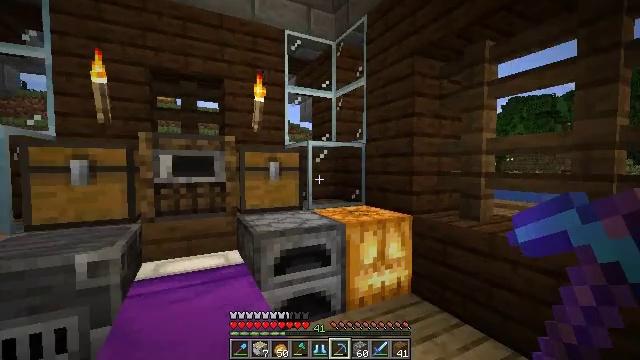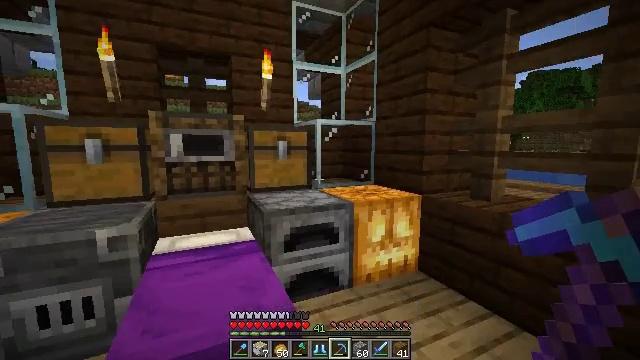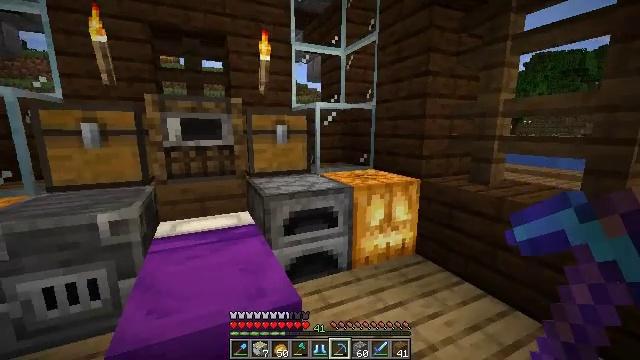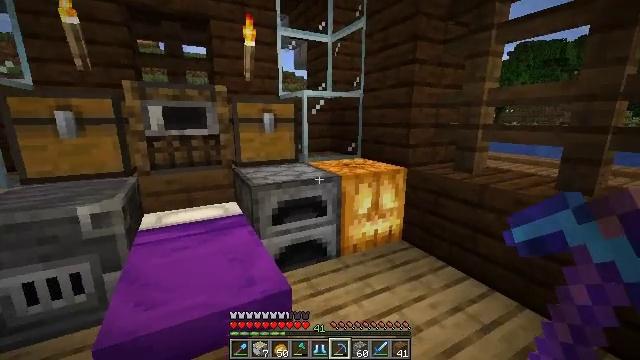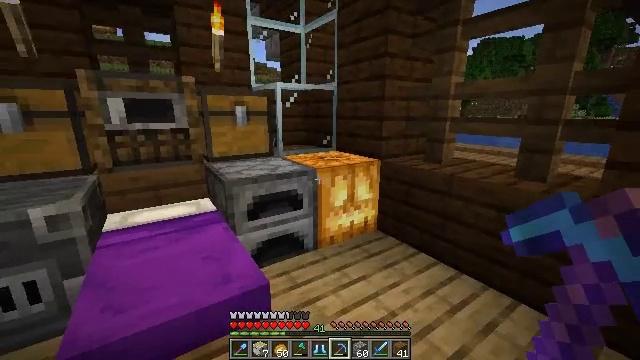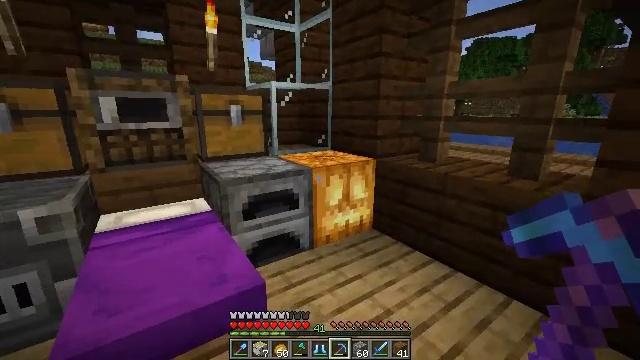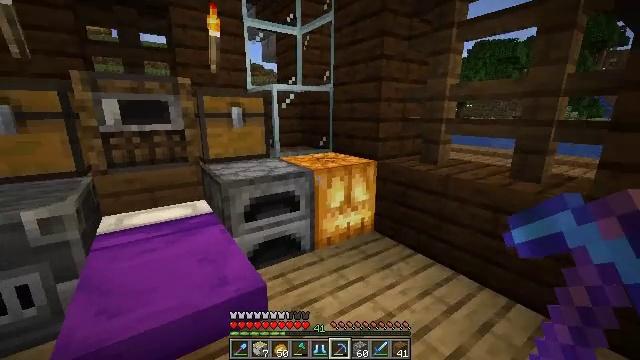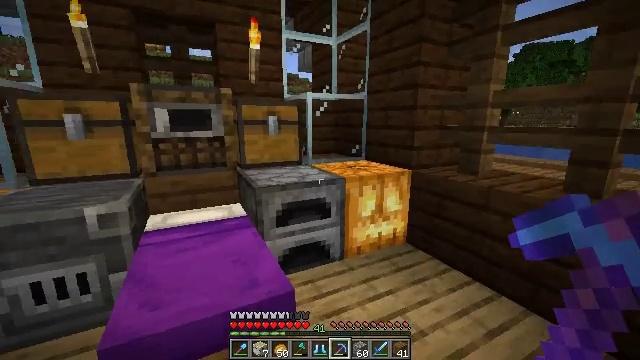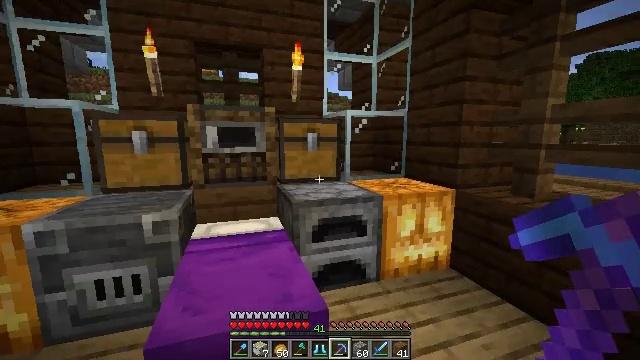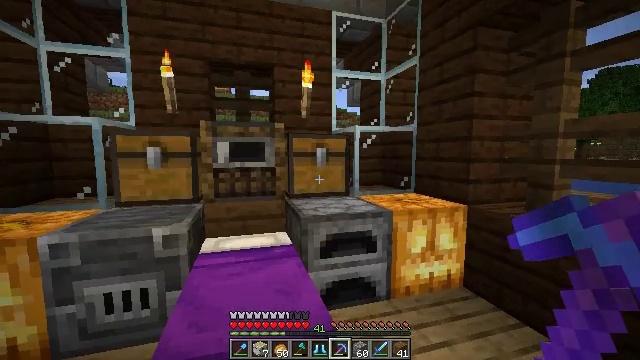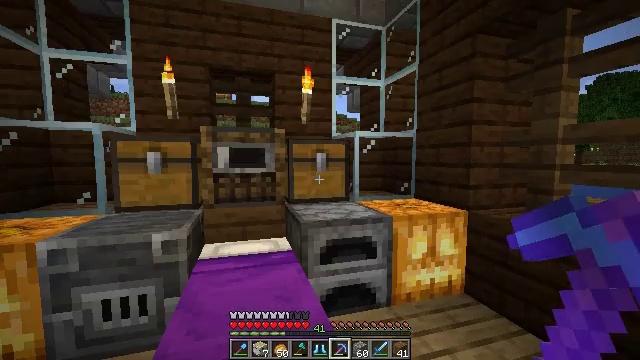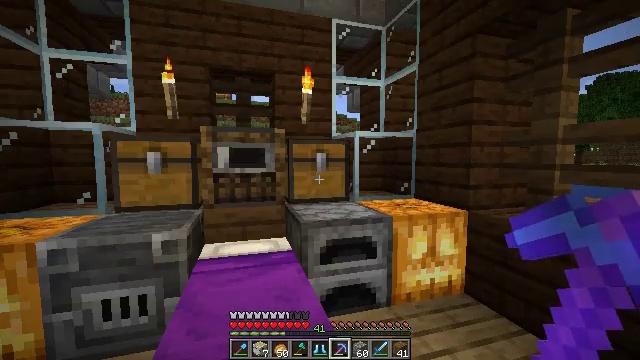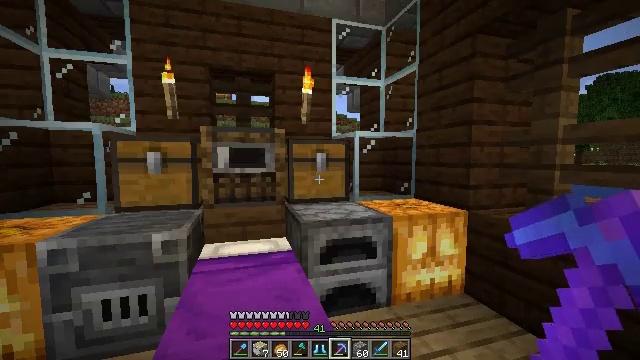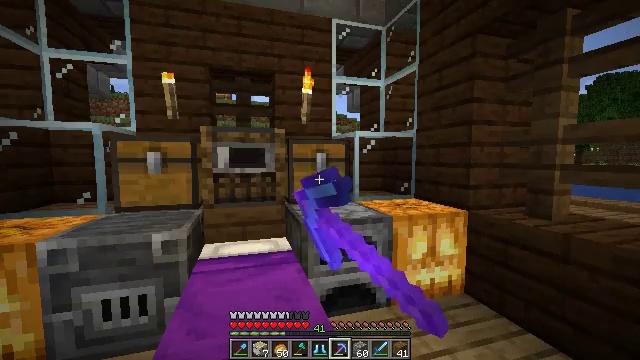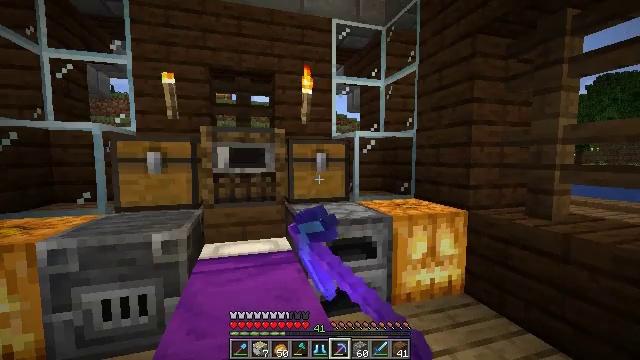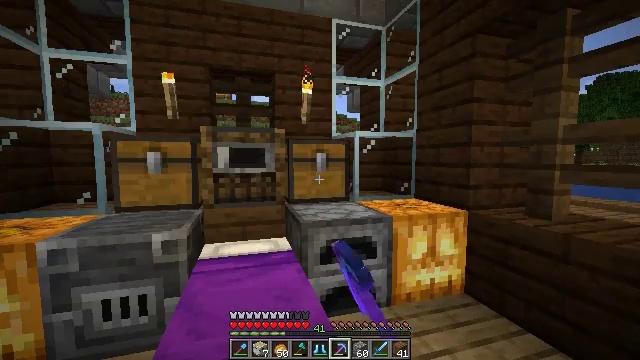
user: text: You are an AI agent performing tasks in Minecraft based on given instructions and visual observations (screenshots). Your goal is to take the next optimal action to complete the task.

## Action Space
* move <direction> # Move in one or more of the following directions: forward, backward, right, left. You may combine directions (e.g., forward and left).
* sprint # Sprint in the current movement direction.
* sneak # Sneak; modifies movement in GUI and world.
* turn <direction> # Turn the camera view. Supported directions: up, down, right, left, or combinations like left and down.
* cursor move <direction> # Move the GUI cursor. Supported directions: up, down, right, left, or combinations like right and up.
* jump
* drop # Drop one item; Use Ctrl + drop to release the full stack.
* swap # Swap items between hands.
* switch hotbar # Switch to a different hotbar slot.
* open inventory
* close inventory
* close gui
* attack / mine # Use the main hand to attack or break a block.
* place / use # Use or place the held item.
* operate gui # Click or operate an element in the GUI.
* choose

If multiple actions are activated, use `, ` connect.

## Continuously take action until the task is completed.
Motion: motion action
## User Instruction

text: Use sticks and gold to craft a powered rail.
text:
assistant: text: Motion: turn left and down
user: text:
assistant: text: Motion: turn down
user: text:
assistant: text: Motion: turn right and down
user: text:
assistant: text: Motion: turn right and down
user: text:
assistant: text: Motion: turn right
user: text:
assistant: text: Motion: no_op
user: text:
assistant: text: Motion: turn left and up
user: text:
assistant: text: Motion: turn left and up
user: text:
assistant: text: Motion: turn left and up
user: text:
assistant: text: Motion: turn up
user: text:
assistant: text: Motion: no_op
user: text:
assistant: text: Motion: use / place
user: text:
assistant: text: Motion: use / place
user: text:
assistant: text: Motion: use / place
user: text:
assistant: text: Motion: use / place
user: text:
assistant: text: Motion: no_op
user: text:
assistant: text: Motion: open gui
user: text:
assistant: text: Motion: no_op
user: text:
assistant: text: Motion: no_op
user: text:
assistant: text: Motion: no_op
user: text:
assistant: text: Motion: no_op
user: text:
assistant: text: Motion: no_op
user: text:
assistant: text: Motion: cursor move right
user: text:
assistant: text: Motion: no_op
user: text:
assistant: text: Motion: no_op
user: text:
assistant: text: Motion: sneak
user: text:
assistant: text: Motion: sneak
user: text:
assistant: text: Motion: sneak
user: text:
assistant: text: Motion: sneak
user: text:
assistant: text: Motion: sneak